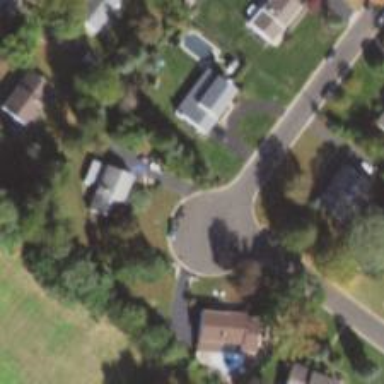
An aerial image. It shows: Driveway.